Question: '''
private void button_Click(object sender, RoutedEventArgs e) //ADD
{
listBox.Items.Add("some");
listBox.Items.Add("text");
}
private void button1_Click(object sender, RoutedEventArgs e) //DELETE
{
if (!(listBox.SelectedIndex == -1))
listBox.Items.Remove(listBox.SelectedItem);
else
System.Windows.MessageBox.Show("You have not selected an item");
}
'''
The 'ListBox' won't delete the first item sometimes. The reason is that after I delete an item a white border appears on the previous item. I don't know why this border appears. See Image to see what I mean. When the white border appears and I try to delete the first item, it says that I have not selected an item.
Try it out. for example some, some,some

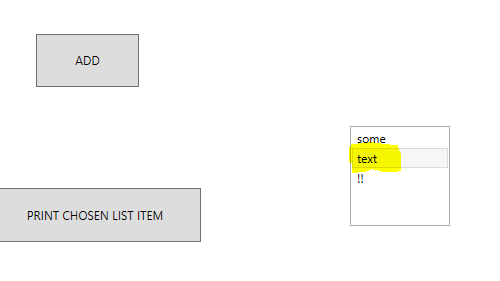
Answer: Try removing the item from its position rather than the item itself. I found doing it no longer selects another item as the focus is completely removed from the listbox.
'''
private void button1_Click(object sender, RoutedEventArgs e)
{
if (listBox.SelectedIndex != -1)
listBox.Items.RemoveAt(listBox.SelectedIndex);
else
System.Windows.MessageBox.Show("You have not selected an item");
}
'''